Current action and preconditions to check: trajectory_clear

Your task: For each precondition in the list above, predict whether it will hold at this action.

Consider the current scene as observed from the mobile robot's camera, and analyze the predicted future states of all dynamic agents (e.g., people, animals, vehicles, or any moving entities) within the NEXT SECOND.

IMPORTANT: Only answer "very likely" if you are absolutely certain—based on strong, clear evidence—that a dynamic agent will violate the precondition in the predicted future state. Do NOT answer "very likely" for unlikely, ambiguous, or low-probability risks.

Ask yourself for each precondition: Is there a high probability, with clear and convincing evidence, that the predicted future states of any dynamic agent will interfere with the predicted future state of the currently executing action within the NEXT SECOND, causing that precondition to fail?

Assess the risk level based on these predictions. Use "likely" or "very likely" if motions create a clear risk of interference.

Use "neutral" or "improbable" if agents are nearby but their predicted paths are clearly diverging or non-conflicting.

Failure Risk Categories: "very improbable", "improbable", "neutral", "likely", "very likely"

Answer Format: Output ONLY the probability_of_failure value from these categories: "very improbable", "improbable", "neutral", "likely", "very likely"

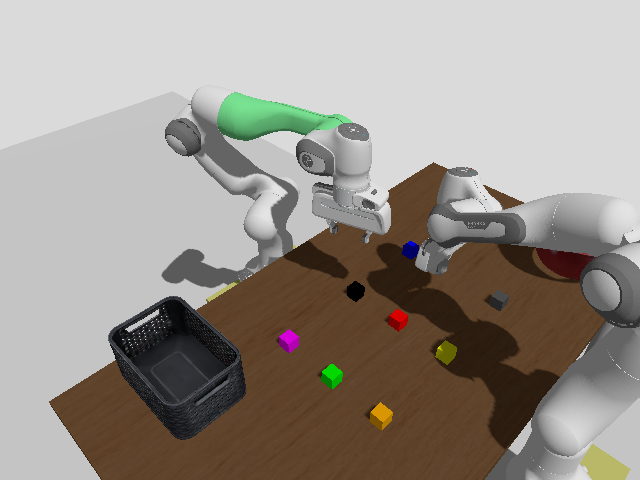

Answer: neutral